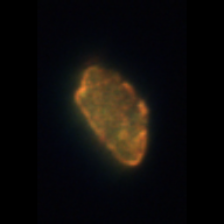
Taxon: Gyrodinium
Group: Dinoflagellates